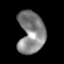
Tissue: lung
Cell type: Others
Senescence score: 0.1833
Nuclear area (px): 1094
Mean DAPI intensity: 130.677